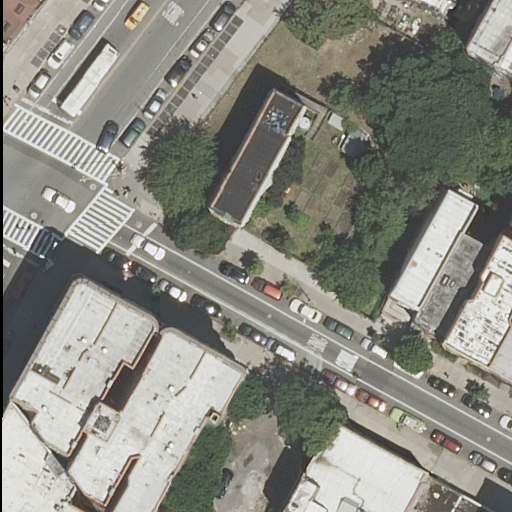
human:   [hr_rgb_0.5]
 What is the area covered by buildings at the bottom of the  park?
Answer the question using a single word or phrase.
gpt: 2962m2

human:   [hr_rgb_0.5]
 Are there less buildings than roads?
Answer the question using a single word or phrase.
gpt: no

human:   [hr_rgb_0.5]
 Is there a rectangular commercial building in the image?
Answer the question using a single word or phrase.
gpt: no

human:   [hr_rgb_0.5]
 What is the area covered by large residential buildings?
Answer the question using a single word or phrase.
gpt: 1327m2

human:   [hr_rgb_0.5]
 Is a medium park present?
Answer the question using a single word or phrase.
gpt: yes

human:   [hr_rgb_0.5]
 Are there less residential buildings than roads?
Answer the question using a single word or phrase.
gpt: no

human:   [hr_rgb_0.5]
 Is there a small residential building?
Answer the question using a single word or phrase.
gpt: yes

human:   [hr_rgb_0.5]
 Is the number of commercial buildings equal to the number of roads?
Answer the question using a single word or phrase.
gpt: no

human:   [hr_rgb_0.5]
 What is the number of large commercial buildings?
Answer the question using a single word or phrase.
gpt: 0

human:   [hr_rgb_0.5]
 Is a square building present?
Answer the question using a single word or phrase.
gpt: no

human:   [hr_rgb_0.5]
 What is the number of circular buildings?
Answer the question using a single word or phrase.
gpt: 0

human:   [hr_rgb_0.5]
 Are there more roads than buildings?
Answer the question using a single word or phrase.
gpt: no

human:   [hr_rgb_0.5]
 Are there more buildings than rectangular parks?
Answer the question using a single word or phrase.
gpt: yes

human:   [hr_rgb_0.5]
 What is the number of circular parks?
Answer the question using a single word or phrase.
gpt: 0

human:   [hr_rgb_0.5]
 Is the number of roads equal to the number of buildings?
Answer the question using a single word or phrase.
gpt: no

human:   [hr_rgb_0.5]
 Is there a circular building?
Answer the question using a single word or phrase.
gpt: no

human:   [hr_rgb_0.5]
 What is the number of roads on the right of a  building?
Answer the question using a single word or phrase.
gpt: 0

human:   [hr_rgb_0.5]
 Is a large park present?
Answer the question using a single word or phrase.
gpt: no

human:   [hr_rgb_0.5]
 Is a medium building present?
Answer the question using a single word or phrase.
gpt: yes

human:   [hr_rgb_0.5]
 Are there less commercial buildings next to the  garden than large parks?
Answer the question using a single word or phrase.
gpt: no

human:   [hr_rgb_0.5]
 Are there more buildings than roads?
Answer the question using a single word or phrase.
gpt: yes

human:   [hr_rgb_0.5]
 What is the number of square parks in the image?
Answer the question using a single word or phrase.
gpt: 0

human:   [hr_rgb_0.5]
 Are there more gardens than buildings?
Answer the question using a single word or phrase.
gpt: no

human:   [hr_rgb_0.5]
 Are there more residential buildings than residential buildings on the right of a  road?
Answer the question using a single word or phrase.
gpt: yes

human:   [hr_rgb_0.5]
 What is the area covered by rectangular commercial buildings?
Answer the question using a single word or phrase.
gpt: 0m2

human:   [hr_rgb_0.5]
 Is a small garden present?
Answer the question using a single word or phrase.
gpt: no

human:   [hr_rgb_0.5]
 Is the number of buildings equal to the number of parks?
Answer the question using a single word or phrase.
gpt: no

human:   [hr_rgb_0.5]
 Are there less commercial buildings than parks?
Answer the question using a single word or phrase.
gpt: yes

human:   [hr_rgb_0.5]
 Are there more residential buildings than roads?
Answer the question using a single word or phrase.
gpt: yes

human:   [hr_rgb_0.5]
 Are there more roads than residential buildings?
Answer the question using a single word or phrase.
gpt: no

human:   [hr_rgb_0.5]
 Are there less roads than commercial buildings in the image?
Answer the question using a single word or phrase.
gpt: no

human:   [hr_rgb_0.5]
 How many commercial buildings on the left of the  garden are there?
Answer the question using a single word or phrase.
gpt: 0

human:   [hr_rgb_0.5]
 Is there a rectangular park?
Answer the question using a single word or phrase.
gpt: yes

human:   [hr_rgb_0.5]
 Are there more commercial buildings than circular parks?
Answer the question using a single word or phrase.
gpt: no

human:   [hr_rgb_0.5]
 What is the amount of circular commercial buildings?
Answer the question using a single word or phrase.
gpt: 0

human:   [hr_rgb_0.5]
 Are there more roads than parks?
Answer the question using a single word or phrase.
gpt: yes